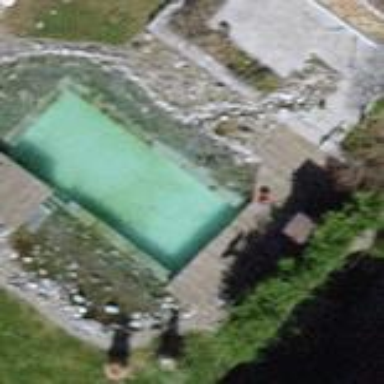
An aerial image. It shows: Swimming pool surrounded by pond.